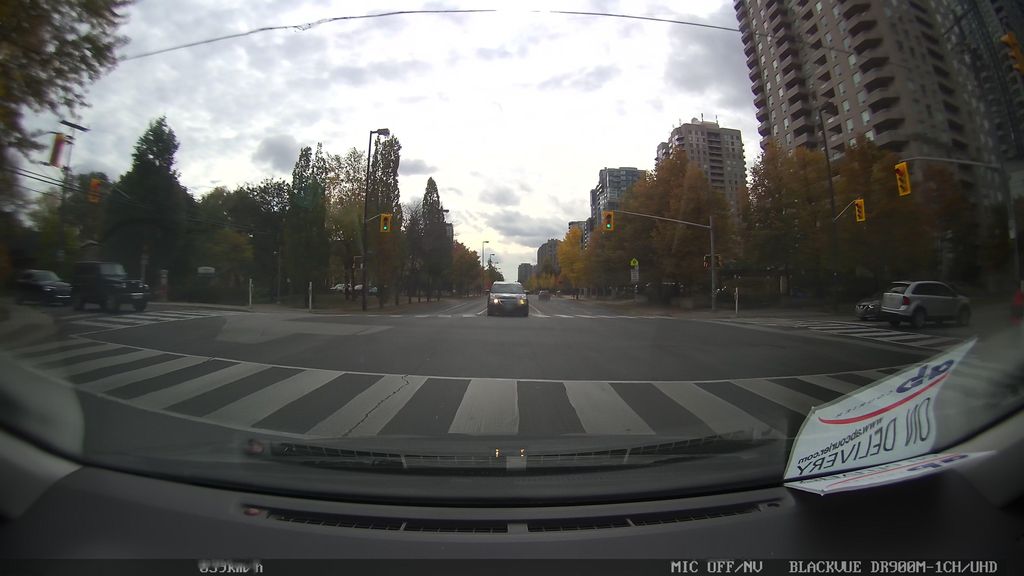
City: toronto